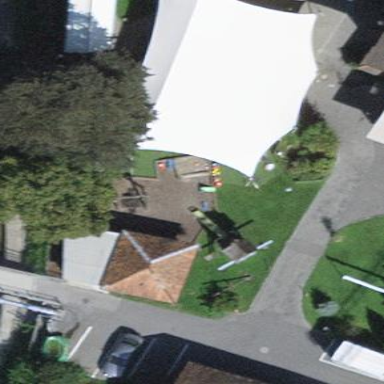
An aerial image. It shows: Playground area for leisure land.